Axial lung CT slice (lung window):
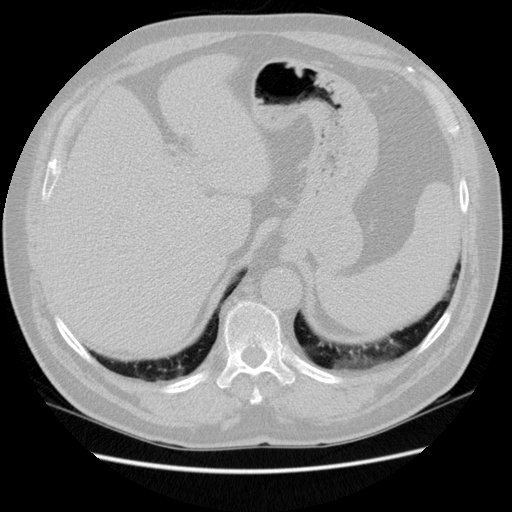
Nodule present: no